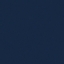
Label: SeaLake